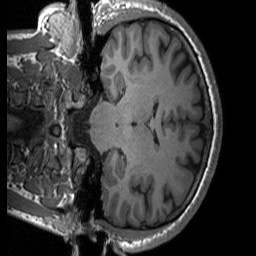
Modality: T1w
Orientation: coronal
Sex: male
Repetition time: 1.95 s
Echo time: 0.026 s